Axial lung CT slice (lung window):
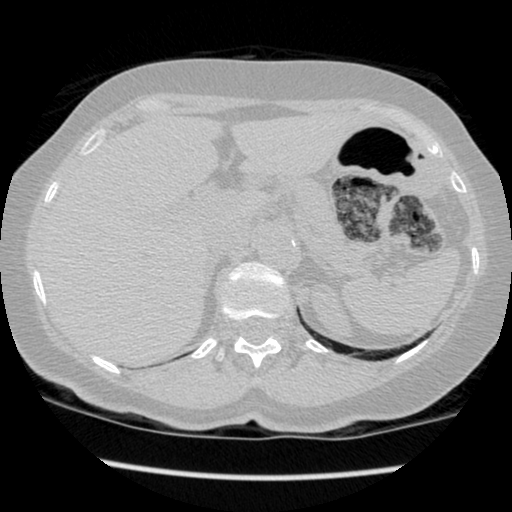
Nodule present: no